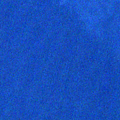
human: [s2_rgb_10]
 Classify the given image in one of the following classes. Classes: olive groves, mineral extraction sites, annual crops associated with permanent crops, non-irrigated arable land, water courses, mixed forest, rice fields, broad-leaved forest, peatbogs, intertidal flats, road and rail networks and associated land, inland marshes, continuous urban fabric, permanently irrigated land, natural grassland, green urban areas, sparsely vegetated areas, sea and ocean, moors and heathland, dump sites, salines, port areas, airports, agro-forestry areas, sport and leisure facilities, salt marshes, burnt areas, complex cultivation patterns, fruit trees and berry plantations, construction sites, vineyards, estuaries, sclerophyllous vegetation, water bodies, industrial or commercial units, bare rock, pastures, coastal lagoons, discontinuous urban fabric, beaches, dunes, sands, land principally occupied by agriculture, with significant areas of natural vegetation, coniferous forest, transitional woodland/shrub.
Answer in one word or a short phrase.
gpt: sea and ocean